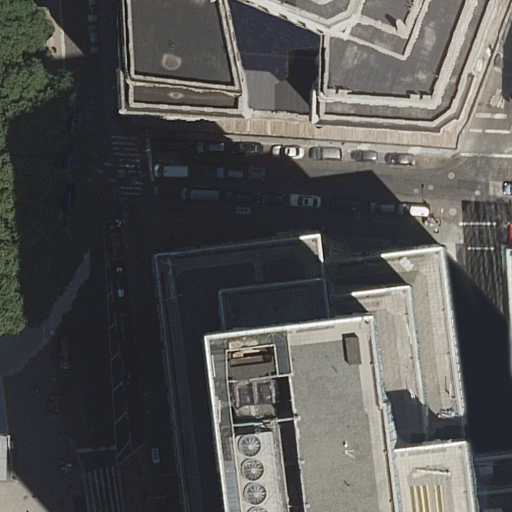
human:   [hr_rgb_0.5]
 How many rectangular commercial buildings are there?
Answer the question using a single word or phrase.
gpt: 0

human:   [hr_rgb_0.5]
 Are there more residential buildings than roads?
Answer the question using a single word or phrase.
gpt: no

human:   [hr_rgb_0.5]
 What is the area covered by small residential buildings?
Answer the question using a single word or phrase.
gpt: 1m2

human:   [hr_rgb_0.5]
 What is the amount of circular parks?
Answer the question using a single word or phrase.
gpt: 0

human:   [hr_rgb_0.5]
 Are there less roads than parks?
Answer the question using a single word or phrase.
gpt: no

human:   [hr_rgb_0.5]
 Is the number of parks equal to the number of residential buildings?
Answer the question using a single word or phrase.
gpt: no

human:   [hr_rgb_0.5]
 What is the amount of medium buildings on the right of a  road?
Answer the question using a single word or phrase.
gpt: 1

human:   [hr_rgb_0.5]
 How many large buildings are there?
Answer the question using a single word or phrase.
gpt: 1

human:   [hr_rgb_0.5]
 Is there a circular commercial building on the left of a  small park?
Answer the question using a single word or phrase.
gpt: no

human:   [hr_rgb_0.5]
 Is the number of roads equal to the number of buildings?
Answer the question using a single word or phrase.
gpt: no

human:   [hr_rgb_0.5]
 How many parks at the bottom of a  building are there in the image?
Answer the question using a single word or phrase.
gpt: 1

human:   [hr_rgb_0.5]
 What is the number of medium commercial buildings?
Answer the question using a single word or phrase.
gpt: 0

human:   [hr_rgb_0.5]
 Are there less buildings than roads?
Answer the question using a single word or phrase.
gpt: yes

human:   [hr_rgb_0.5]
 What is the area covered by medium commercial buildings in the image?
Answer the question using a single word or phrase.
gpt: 0m2

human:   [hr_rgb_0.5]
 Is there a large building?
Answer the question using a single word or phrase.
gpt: yes

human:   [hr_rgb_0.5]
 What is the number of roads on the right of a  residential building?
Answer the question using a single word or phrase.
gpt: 7

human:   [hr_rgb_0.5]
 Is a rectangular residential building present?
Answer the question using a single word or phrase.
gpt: yes

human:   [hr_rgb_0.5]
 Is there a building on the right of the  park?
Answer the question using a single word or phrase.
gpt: yes

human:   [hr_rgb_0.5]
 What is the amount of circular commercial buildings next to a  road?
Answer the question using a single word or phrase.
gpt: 0

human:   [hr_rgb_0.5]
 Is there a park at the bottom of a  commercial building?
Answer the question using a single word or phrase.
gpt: no

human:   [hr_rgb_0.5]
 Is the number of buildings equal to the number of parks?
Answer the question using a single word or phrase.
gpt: no

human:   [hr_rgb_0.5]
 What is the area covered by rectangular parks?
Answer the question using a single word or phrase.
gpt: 0m2

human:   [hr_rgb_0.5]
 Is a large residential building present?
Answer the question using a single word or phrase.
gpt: yes

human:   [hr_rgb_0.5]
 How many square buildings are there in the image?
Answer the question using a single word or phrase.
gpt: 0

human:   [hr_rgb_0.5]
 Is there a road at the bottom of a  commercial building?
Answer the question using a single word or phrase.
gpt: no

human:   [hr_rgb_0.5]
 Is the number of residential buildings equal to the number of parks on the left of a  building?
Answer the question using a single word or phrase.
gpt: no

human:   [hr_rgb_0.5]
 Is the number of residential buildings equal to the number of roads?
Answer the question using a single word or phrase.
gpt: no

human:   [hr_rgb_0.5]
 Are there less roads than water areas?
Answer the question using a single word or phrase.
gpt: no

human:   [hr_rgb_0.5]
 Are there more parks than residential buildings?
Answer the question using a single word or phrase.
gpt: no

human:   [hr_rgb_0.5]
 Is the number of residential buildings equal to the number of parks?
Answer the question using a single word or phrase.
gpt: no

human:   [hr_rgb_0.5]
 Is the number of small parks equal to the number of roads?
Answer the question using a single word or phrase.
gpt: no

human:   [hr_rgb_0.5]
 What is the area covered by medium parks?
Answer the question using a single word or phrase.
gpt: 0m2

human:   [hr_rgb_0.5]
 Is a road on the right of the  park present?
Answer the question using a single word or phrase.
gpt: yes

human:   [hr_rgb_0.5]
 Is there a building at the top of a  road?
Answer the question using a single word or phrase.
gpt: yes

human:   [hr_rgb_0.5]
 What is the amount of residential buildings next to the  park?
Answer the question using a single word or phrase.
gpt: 4

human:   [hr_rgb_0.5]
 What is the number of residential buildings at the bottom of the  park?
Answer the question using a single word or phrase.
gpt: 3